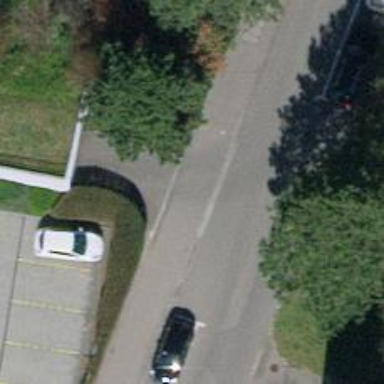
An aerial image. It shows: Parking aisle designated as service road.